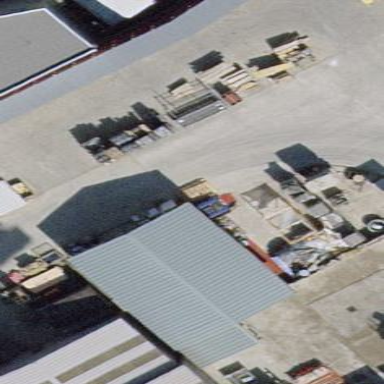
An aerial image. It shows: Shed.